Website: macys
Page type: review-order
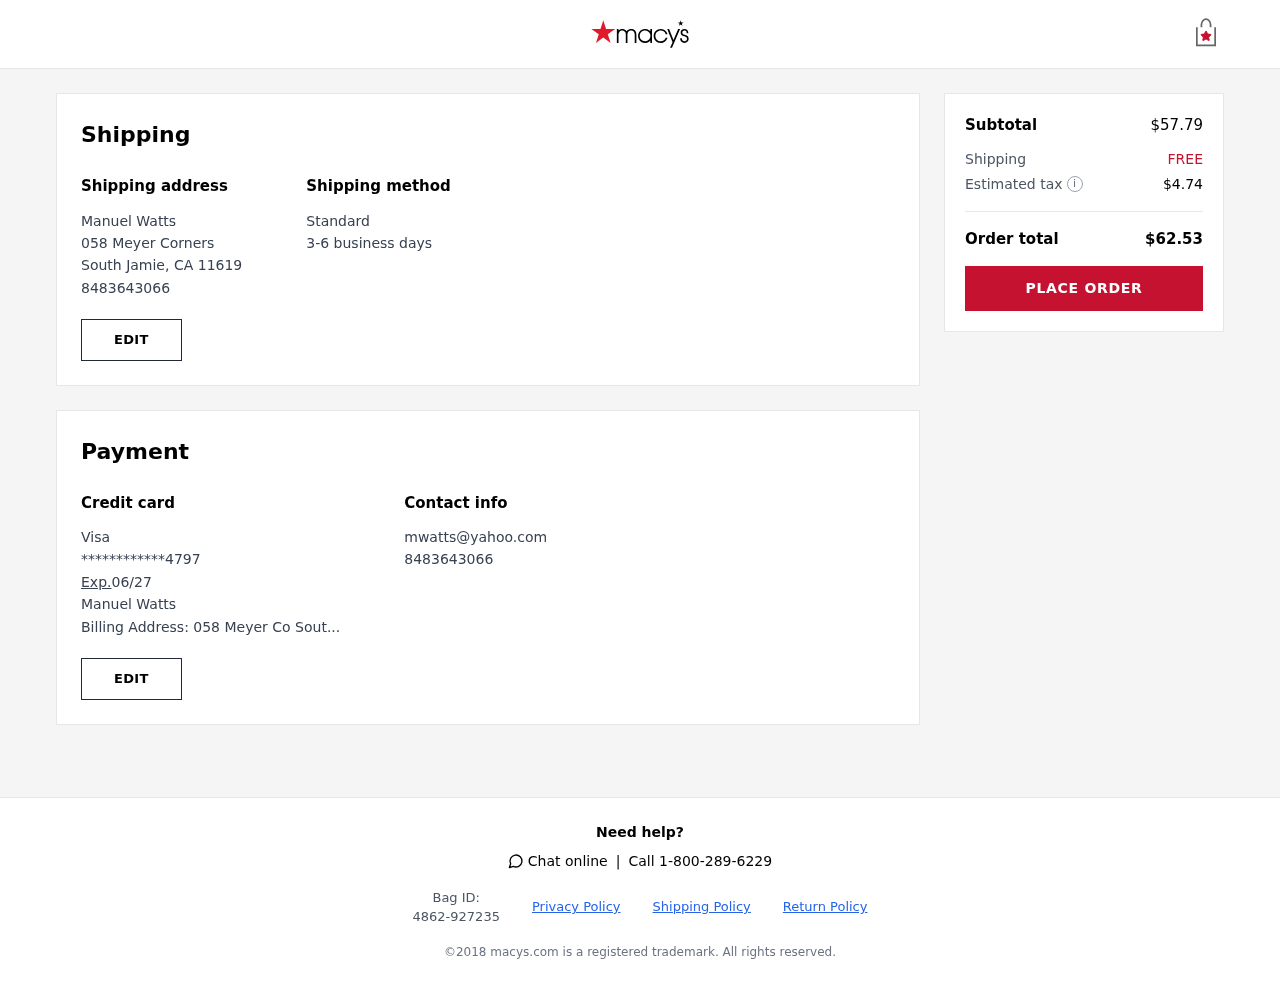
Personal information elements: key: PII_CARD_EXPIRY
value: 06/27
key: PII_CARD_LAST4
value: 4797
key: PII_CARD_TYPE
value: Visa
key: PII_CITY
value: South Jamie
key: PII_EMAIL
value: mwatts@yahoo.com
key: PII_FULLNAME
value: Manuel Watts
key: PII_PHONE
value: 8483643066
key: PII_POSTCODE
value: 11619
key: PII_STATE_ABBR
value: CA
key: PII_STREET
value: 058 Meyer Corners
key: PII_FIRSTNAME
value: Manuel
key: PII_LASTNAME
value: Watts
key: PII_FULLNAME2
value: Manuel Watts
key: PII_FULLNAME3
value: Manuel Watts
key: PII_FIRSTNAME2
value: Manuel
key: PII_FIRSTNAME3
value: Manuel
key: PII_LASTNAME2
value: Watts
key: PII_LASTNAME3
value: Watts
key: PII_FIRSTNAME_DERIVED
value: Manuel
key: PII_LASTNAME_DERIVED
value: Watts
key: PII_FULLNAME_DERIVED
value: Manuel Watts
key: PII_NAME_FULL_DERIVED
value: Manuel Watts
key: PII_BILLING_ADDRESS
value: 058 Meyer Co Sout
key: PII_PHONE_LINE
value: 3066
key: PII_PHONE_SUFFIX
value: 3066
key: PII_PHONE2
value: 8483643066
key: PII_PHONE3
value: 8483643066
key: PII_PHONE_NUMERIC
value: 8483643066
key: PII_PHONE_LINE_NUMERIC
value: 3066
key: PII_PHONE_SUFFIX_NUMERIC
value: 3066
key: PII_PHONE2_NUMERIC
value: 8483643066
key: PII_PHONE3_NUMERIC
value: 8483643066
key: PII_PHONE_DIGITS
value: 8483643066
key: PII_PHONE_LAST4
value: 3066
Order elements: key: ORDER_SUBTOTAL
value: $57.79
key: ORDER_SHIPPING_COST
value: FREE
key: ORDER_TAX
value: $4.74
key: ORDER_TOTAL
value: $62.53